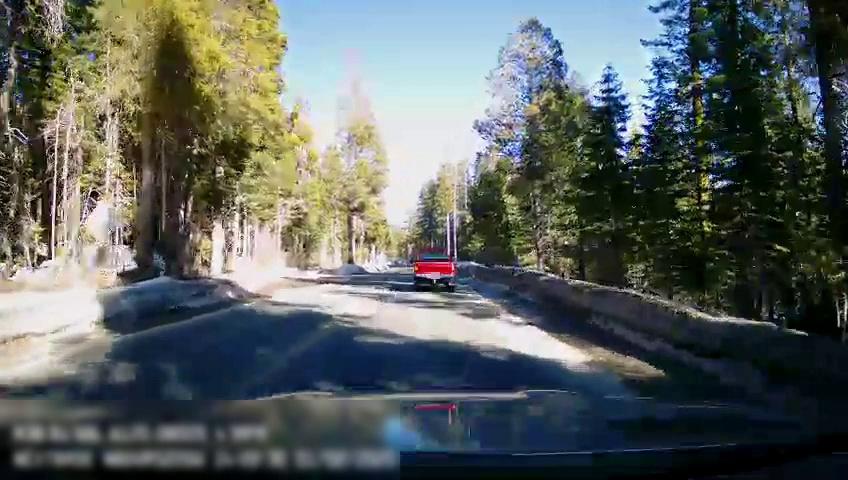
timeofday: Day
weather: Sunny
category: Drivable Space
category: Vehicles | Truck